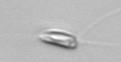
Label: Chrysochromulina